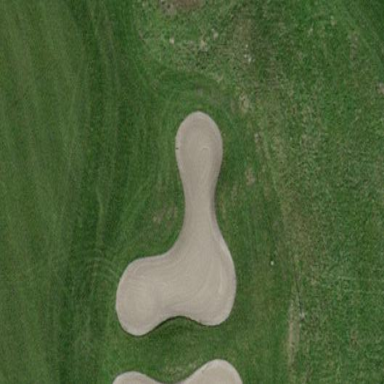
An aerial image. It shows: Golf bunker filled with natural sand.